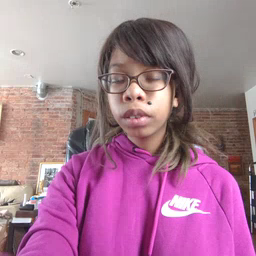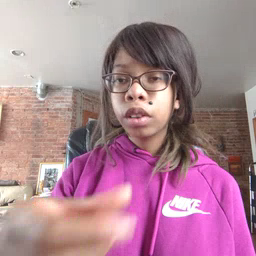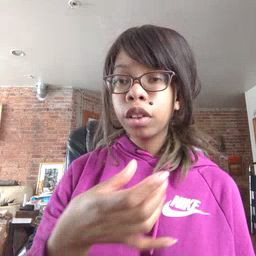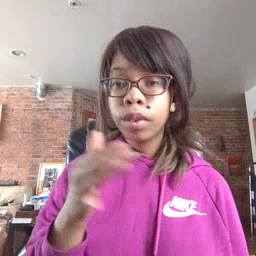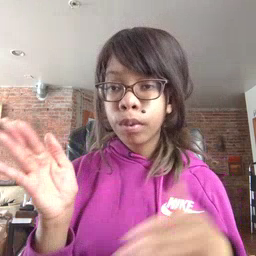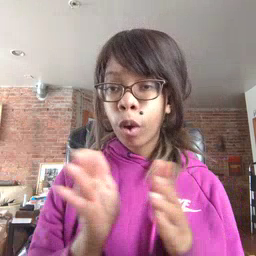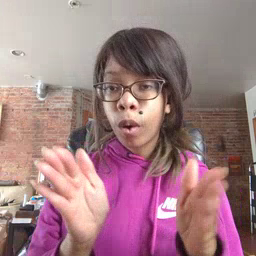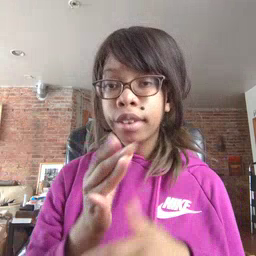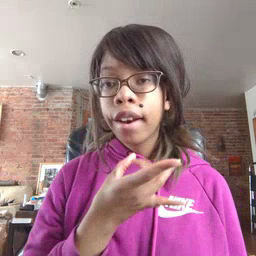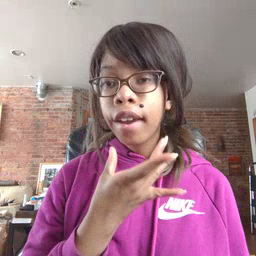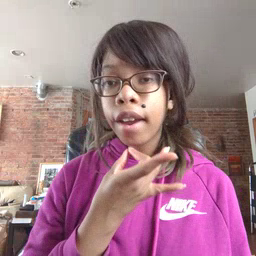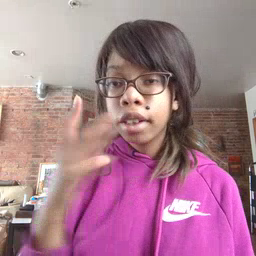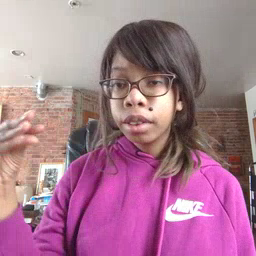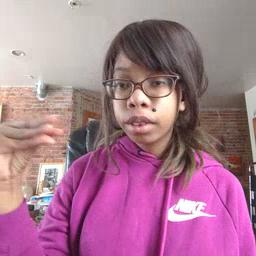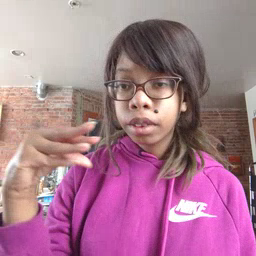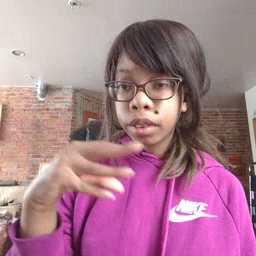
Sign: lamp